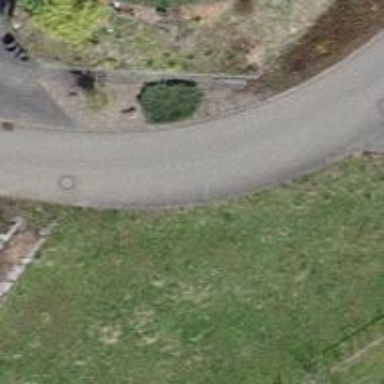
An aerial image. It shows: Residential road.